Question: How is it possible to make 'Delete' (I will rename it 'Replace') button emulate Browse button?
I mean when hitting 'Delete' to actually browse for another file?

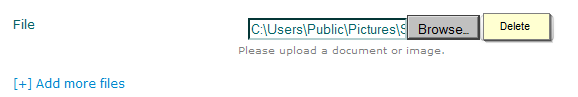
Answer: You can use JQuery, see the jsfiddle <URL> for a working example:
The HTML markup:
'''
<input type="file" id="fileButton" />
<button id="myButton">Delete</button>
'''
And the javascript:
'''
$('#myButton').on('click', function() {
$('#fileButton').click();
});
'''
You can also remove the original file input and only browse with a custom button: <URL>:
'''
<input type="file" id="fileButton" style="display: none" />
'''
Be aware that hiding the input can break in certain (mobile) browsers. Then you are better off with positioning the original input off screen instead of hiding it, see <URL>:
'''
<input type="file" id="fileButton" style="position: absolute; top: -50%; left: -50%" />
'''
Hope it helps.